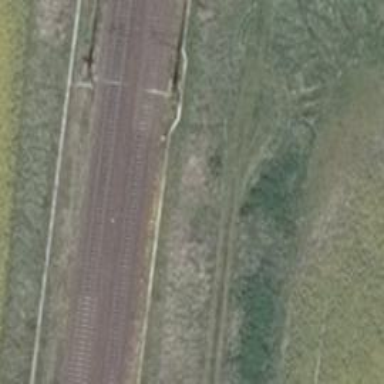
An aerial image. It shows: Railway signal.